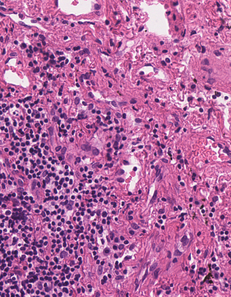
Tumor epithelial tissue: no
Tumor-associated stroma tissue: yes
Normal tissue: no